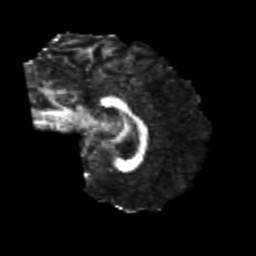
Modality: FA
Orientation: sagittal
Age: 21
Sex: female
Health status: healthy
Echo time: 0.074 s